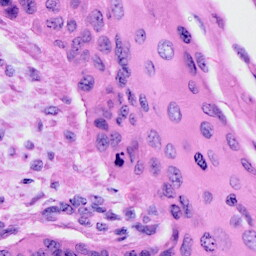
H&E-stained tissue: Cervix